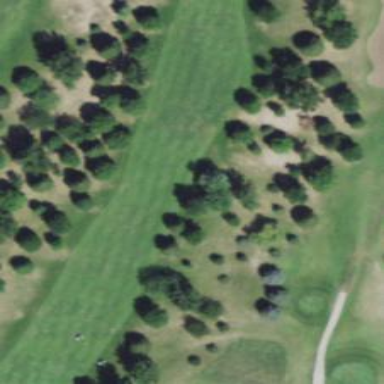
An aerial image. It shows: Golf fairway surrounded by grass.